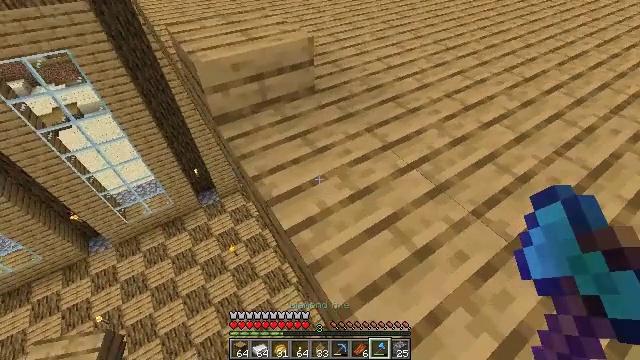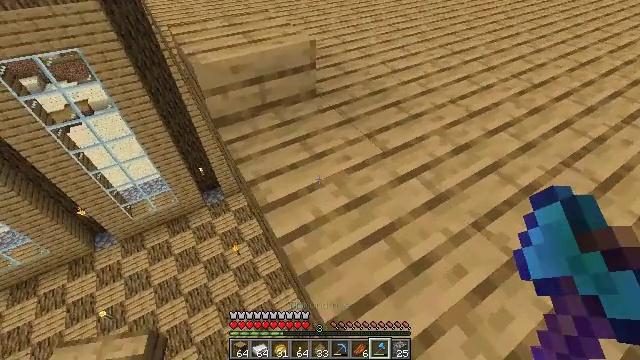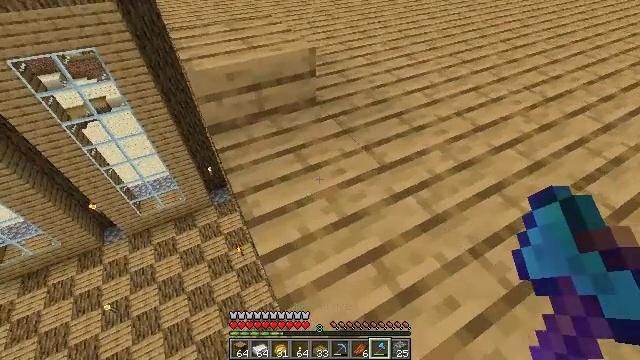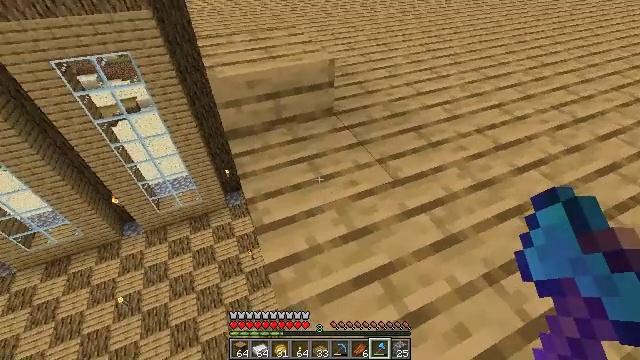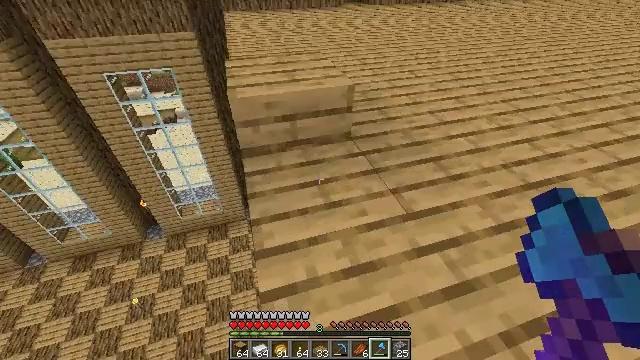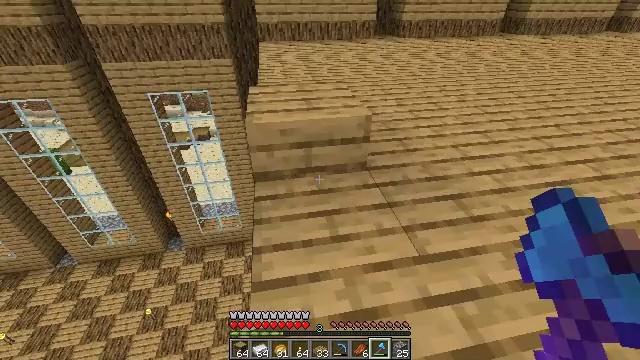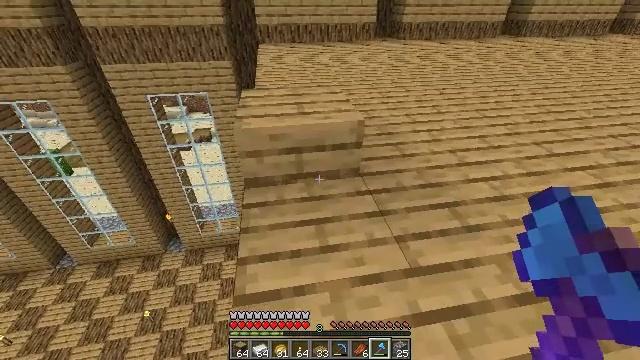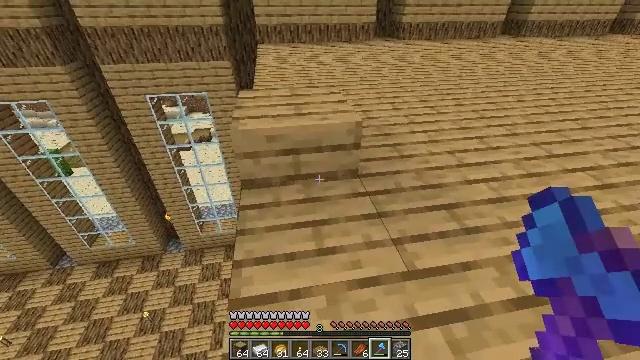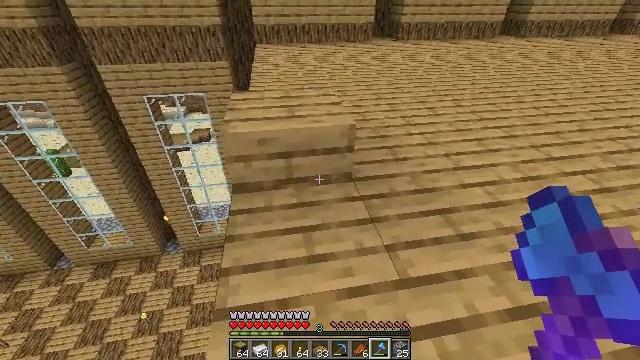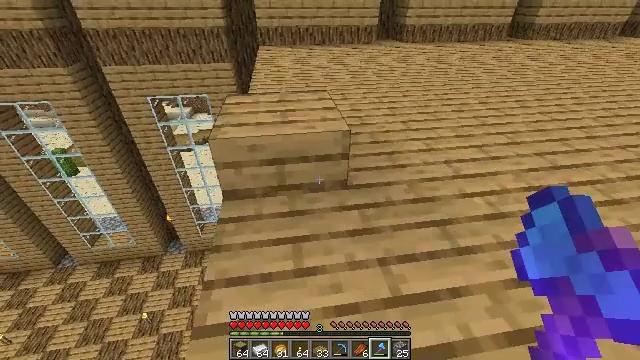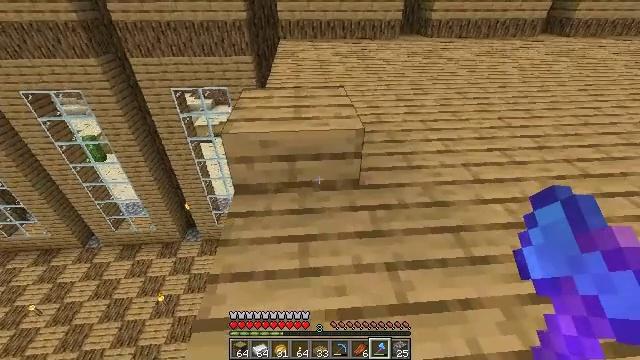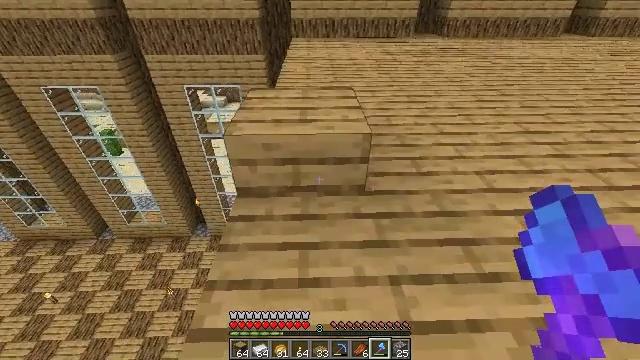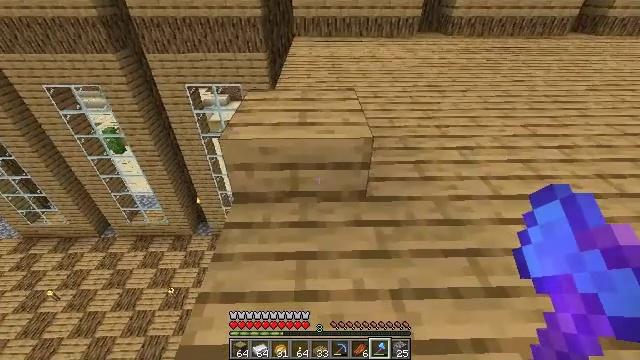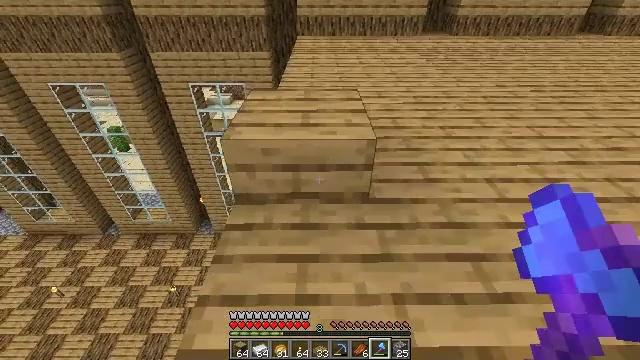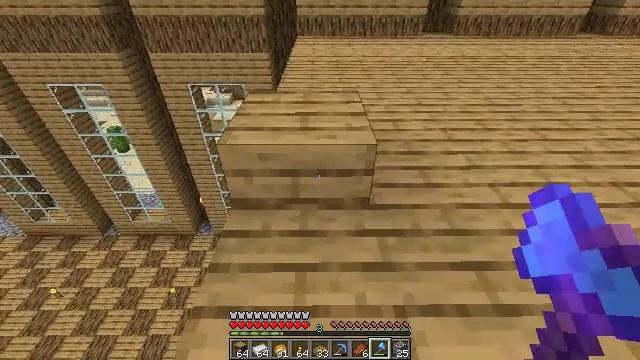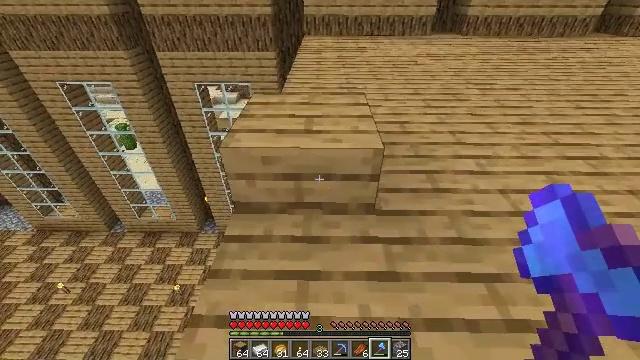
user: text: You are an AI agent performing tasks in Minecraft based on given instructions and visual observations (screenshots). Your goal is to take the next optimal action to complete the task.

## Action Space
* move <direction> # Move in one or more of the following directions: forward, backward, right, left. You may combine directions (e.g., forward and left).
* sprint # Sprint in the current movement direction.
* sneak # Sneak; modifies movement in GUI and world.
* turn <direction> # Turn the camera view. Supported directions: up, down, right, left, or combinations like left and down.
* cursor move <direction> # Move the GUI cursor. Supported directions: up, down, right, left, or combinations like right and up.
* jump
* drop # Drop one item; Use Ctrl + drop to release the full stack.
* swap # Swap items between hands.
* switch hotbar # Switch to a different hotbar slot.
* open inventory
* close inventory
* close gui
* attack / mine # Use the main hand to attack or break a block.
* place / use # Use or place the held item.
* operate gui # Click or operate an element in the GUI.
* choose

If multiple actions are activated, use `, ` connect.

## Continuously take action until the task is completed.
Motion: motion action
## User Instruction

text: Attack the oak slab to collect it.
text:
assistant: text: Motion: move forward and move right, sneak, turn left
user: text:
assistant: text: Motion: move forward and move right, sneak, turn left
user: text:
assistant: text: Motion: move forward and move right, sneak, turn left and up
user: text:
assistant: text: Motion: move forward and move right, sneak, turn left and up
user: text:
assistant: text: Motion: move forward and move right, sneak, turn left and up
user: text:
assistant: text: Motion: move forward and move right, sneak
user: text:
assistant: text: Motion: move forward and move right, sneak
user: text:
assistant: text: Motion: move forward and move right, sneak
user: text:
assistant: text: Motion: move forward and move right, sneak, turn left
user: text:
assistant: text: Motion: move forward, sneak, turn left and down
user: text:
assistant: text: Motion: move forward, sneak, turn left
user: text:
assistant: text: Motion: move forward, sneak
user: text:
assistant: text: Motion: move forward, sneak
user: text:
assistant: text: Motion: move forward, sneak
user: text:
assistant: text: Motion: move forward, sneak, turn left
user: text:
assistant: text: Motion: move forward, sneak
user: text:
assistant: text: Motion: move forward, sneak
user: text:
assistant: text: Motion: move forward, sneak, turn left, attack / mine
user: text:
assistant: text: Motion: move forward, sneak, turn left, attack / mine
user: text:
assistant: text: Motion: move forward, sneak, attack / mine
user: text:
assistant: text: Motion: move forward, sneak, attack / mine
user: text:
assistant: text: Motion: move forward, sneak, attack / mine
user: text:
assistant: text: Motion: move forward, sneak, attack / mine
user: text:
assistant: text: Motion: move forward, sneak, attack / mine
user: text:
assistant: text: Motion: move forward, sneak, attack / mine
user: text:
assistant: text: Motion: move forward, sneak, attack / mine
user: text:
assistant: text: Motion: move forward, sneak, attack / mine
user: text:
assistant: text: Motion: move forward, sneak, attack / mine
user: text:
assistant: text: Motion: sneak, attack / mine